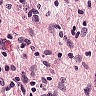
Metastatic tissue present: no